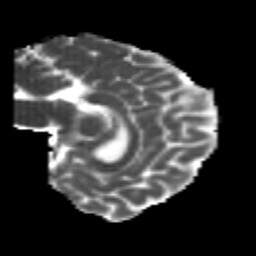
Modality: MD
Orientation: sagittal
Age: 25
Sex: female
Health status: healthy
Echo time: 0.074 s